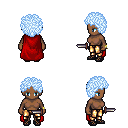
a pixel art fantasy rpg character, female body template, human, dark skin, red cape, gold greaves, white cyan curly afro hairstyle, bracelets, ghillies, dagger, four views (front, back, left, right), 2x2 character sprite sheet, small pixel art, hard edges, no anti-aliasing